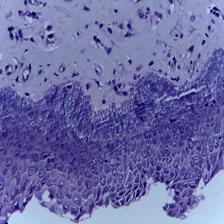
Diagnosis: Normal